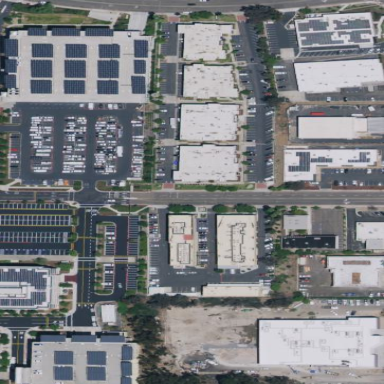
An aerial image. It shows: Commercial area.